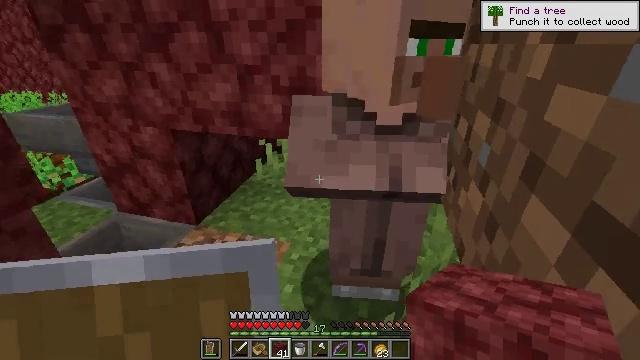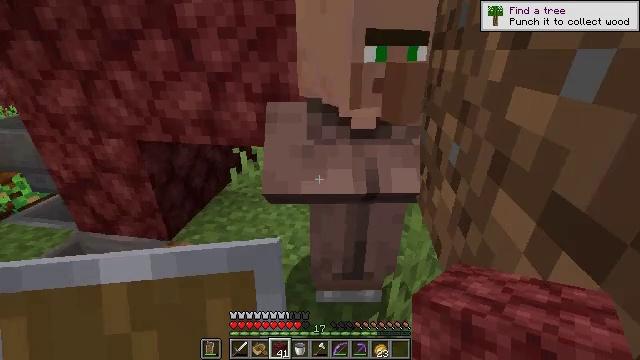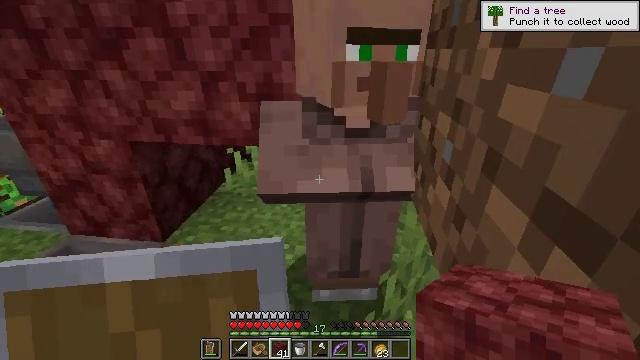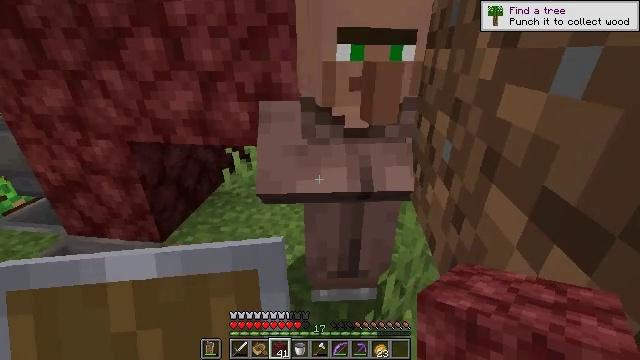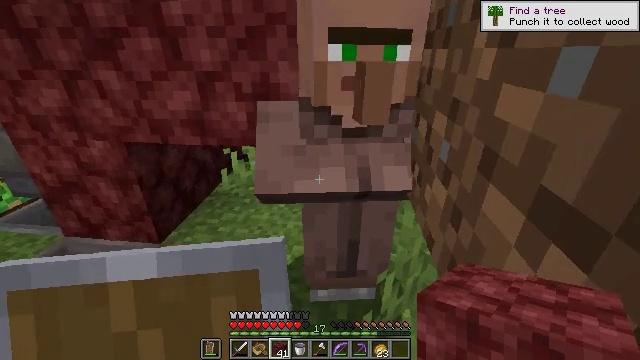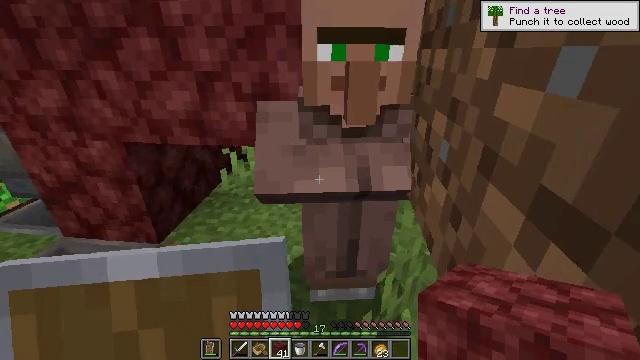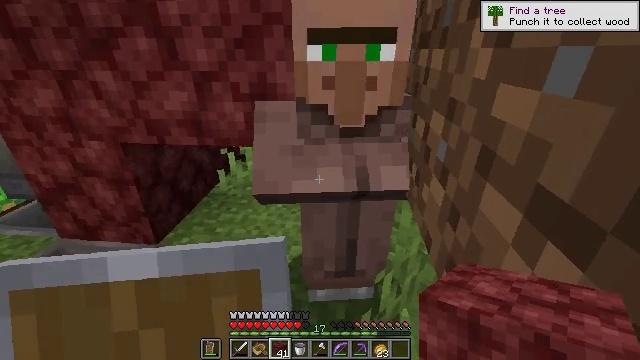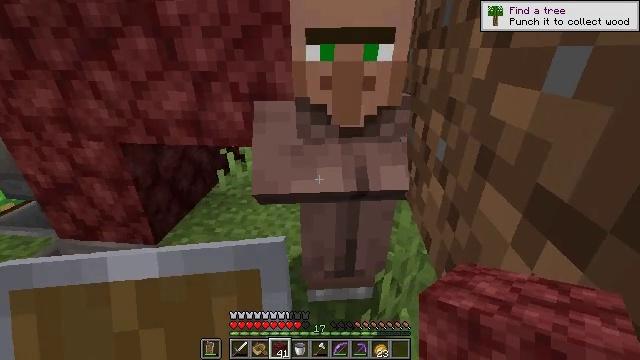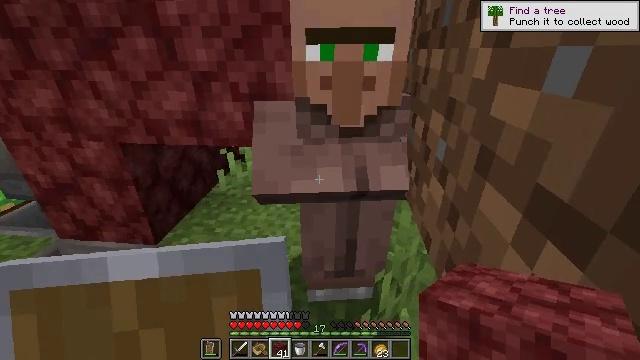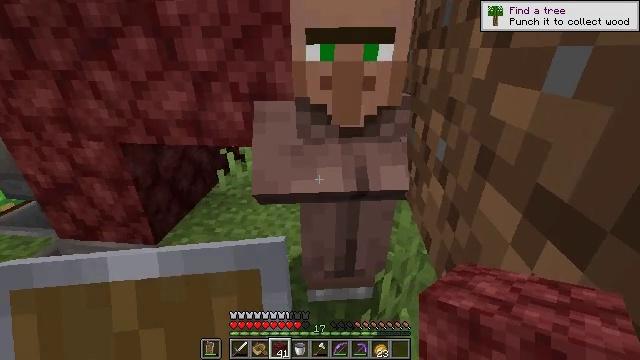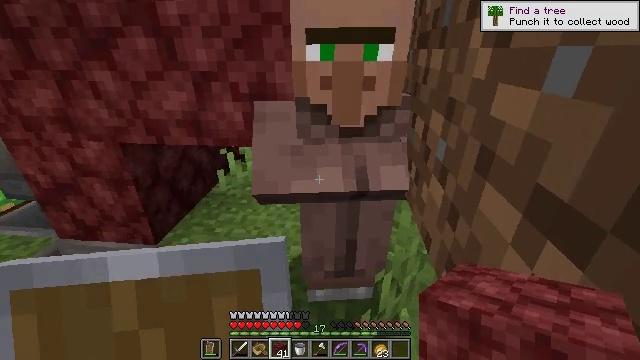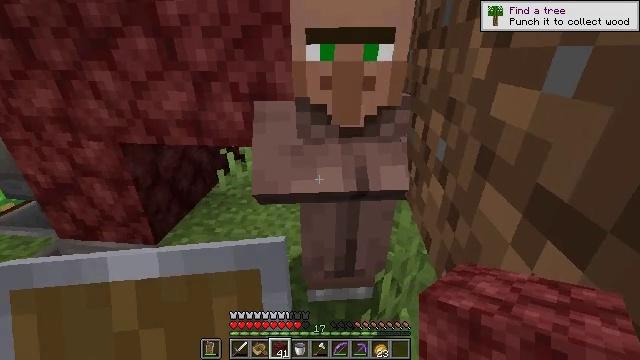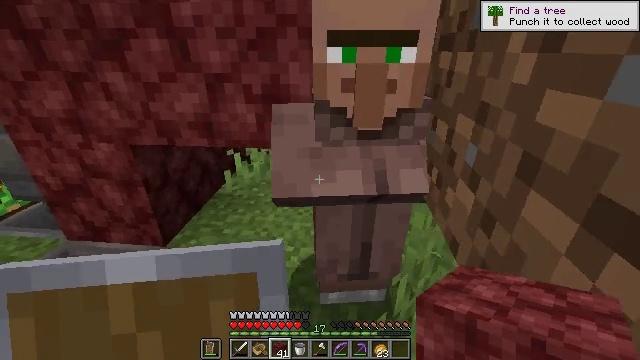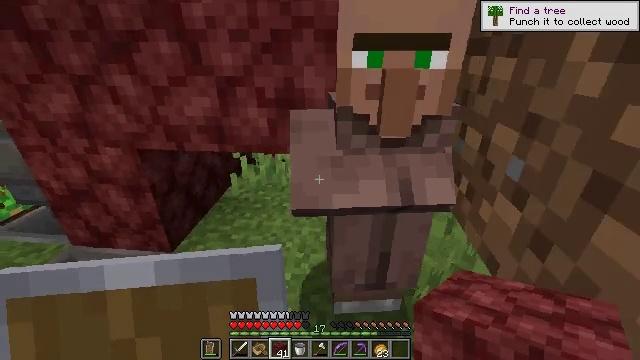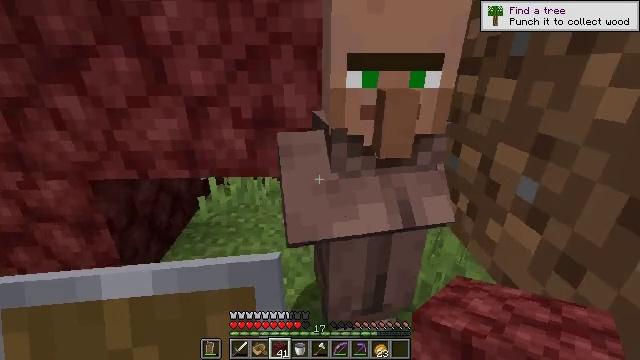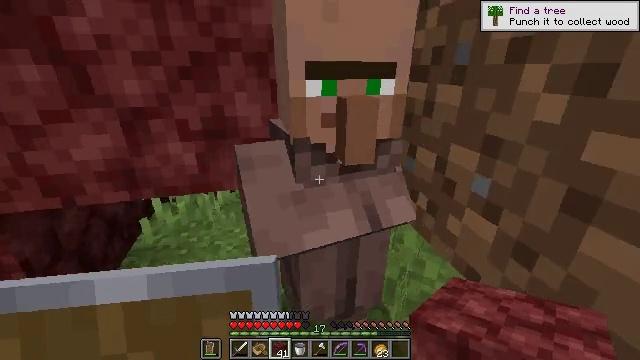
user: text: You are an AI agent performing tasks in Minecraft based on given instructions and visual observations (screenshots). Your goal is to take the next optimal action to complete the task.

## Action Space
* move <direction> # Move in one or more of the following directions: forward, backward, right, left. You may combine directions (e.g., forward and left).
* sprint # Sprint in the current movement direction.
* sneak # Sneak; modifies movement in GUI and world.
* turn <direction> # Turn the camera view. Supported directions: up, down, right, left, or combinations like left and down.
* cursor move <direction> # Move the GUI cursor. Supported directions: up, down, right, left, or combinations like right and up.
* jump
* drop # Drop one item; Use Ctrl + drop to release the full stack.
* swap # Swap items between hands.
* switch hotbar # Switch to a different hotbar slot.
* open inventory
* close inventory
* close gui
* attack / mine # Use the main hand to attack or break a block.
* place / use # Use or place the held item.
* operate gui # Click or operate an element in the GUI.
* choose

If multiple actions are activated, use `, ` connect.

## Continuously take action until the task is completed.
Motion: motion action
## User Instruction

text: Gather grass by holding the left mouse button.
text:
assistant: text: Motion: turn right and up
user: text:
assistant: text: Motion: turn right
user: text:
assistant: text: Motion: no_op
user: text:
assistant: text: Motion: no_op
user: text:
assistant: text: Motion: no_op
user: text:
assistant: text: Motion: no_op
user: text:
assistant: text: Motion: no_op
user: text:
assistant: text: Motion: no_op
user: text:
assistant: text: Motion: no_op
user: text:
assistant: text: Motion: no_op
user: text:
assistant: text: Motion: no_op
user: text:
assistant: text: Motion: move left
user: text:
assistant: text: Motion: move forward and move left
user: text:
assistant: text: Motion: move forward and move left, turn right and up
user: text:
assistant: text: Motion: move forward and move left, turn right and up
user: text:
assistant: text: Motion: move forward and move left, turn right
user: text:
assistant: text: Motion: move forward and move left, turn right
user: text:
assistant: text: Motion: move forward and move left, turn up
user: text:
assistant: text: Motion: move forward and move left
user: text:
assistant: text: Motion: move forward and move left
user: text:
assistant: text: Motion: move forward and move left
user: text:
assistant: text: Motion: move forward and move left
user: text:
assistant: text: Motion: move forward and move left, turn right and down
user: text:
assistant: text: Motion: move forward and move left, turn right and down
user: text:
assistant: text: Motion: move forward and move left, turn right and down
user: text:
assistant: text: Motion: move forward and move left, turn right
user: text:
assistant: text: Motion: move forward and move left, turn right
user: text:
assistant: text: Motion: move forward and move left
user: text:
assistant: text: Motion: move forward and move left
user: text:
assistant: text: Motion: move forward and move left